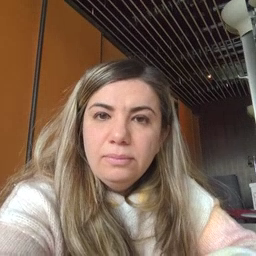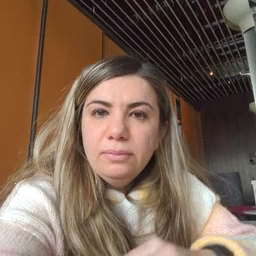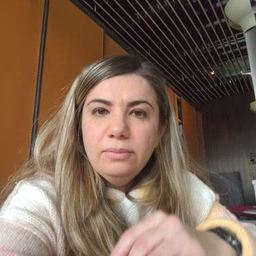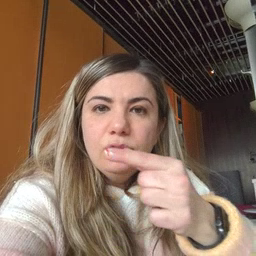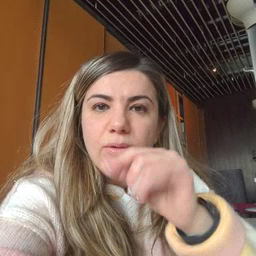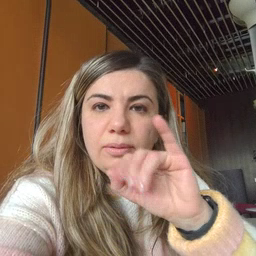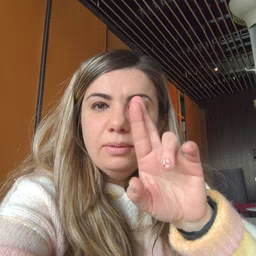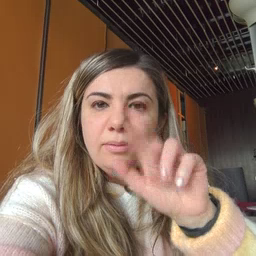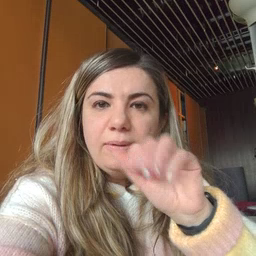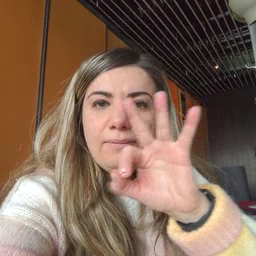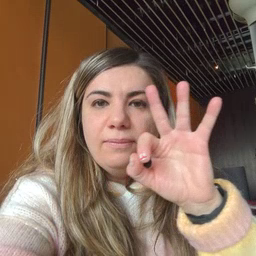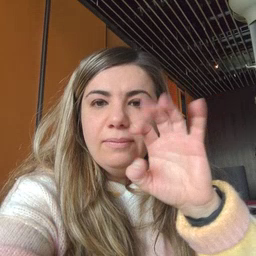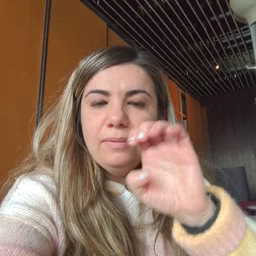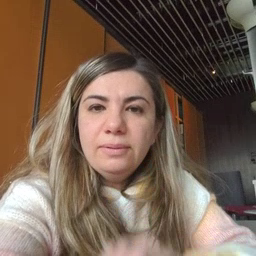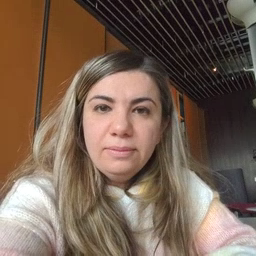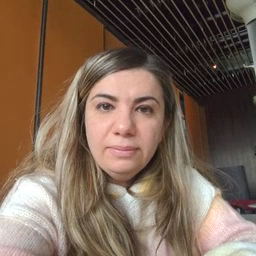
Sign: giraffe